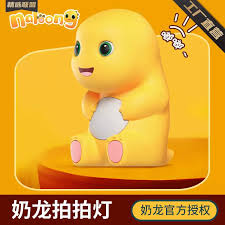
Label: nailong